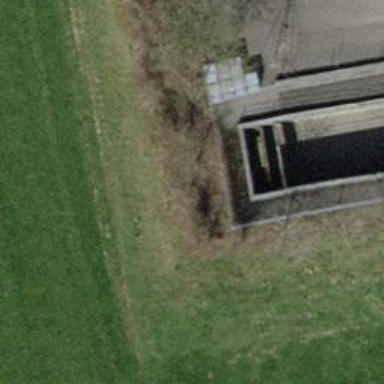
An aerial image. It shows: Hedge barrier.